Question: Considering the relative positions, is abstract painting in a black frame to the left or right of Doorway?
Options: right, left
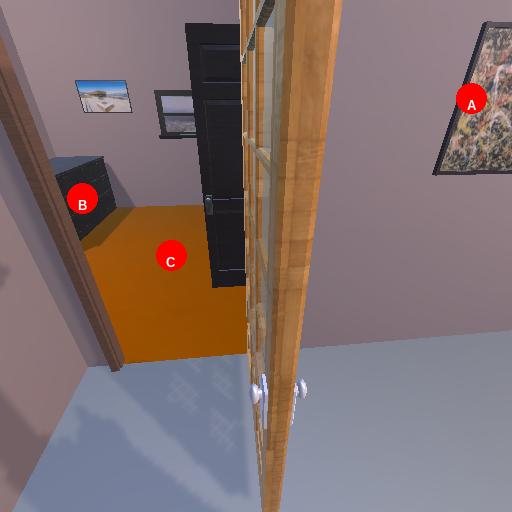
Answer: right